Question: Count the number of objects in the diagram.
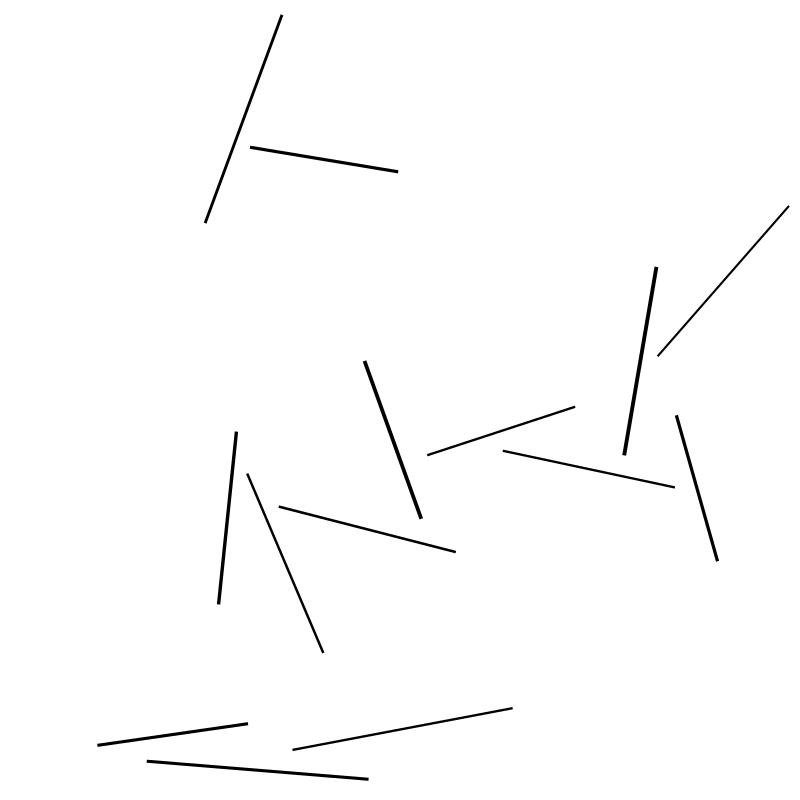
Answer: 14